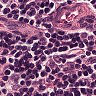
Metastatic tissue present: no